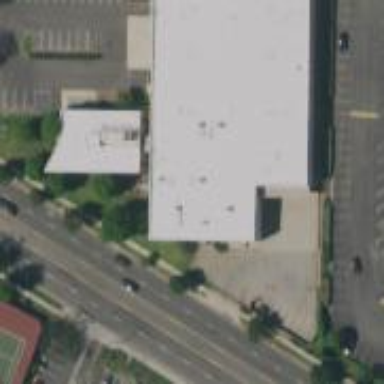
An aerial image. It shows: Warehouse.